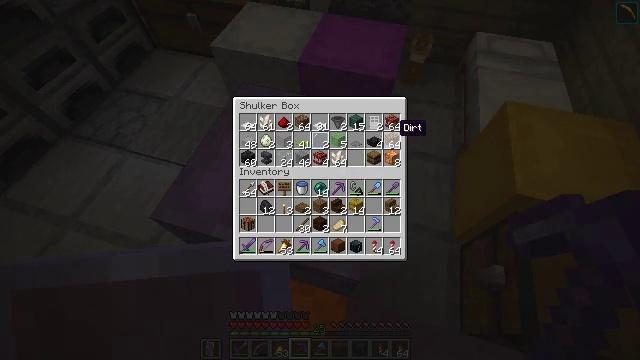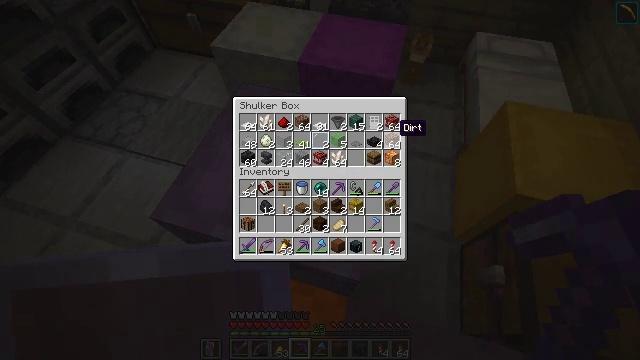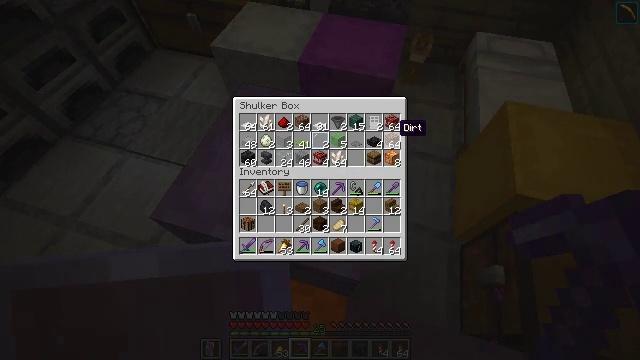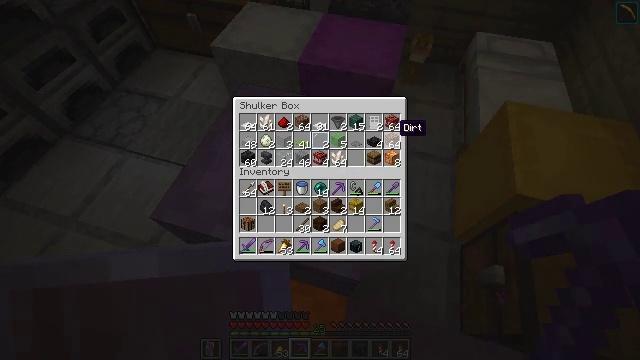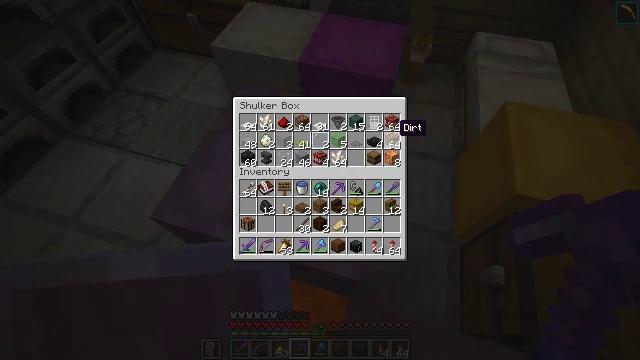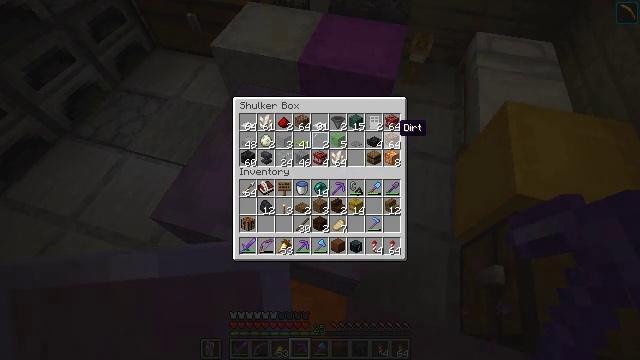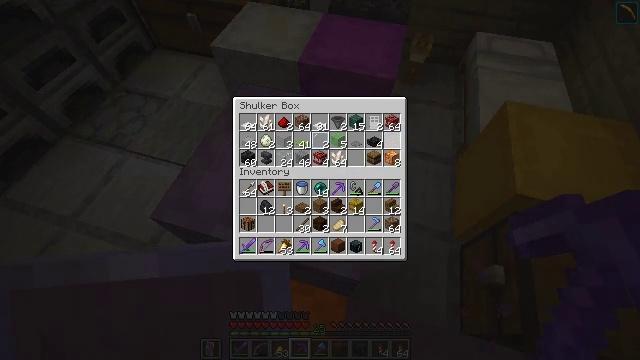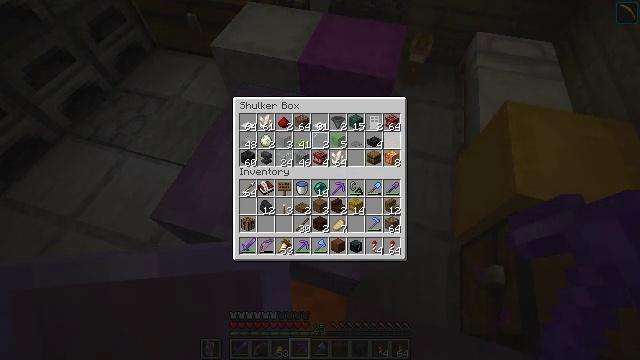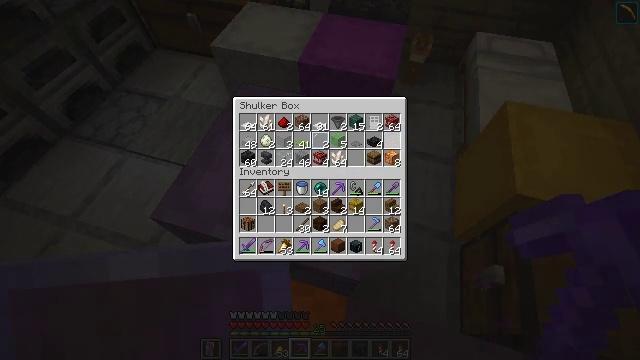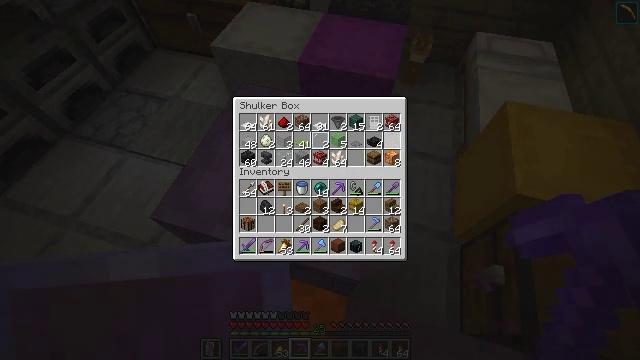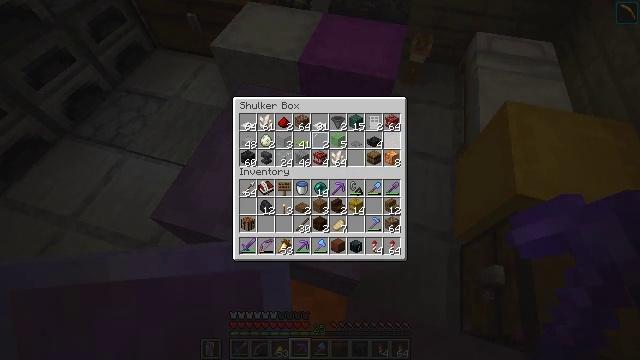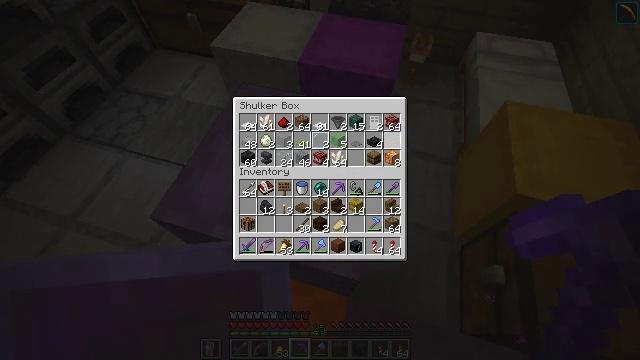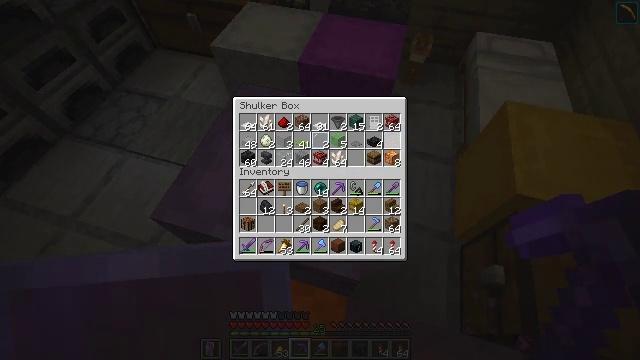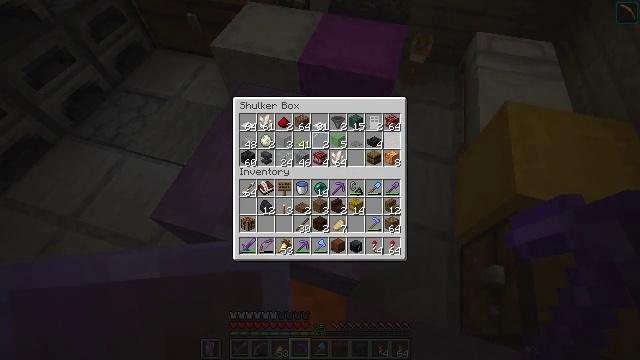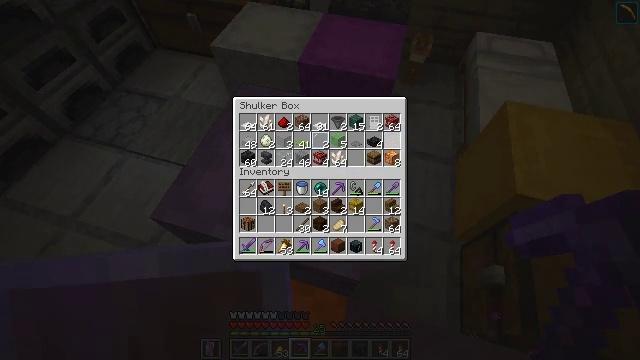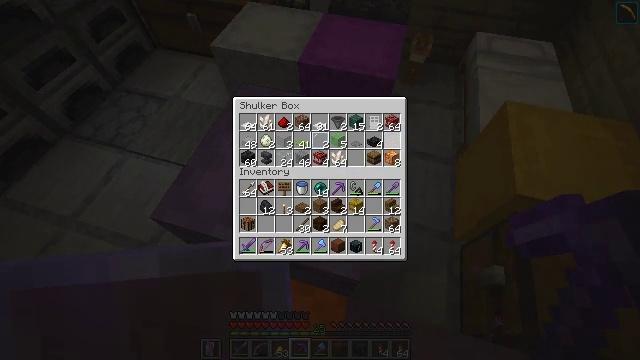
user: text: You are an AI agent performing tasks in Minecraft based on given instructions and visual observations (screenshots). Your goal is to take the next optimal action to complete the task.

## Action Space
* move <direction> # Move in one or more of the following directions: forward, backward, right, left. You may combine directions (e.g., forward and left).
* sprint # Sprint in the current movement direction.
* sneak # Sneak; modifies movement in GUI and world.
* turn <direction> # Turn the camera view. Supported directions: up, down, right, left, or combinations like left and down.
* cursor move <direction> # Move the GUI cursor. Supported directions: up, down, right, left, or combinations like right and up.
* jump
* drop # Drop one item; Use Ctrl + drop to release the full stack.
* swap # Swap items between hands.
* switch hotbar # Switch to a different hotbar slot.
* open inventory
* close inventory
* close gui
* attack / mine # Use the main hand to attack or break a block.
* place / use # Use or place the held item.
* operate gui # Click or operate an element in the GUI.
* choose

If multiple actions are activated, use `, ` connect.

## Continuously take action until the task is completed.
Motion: motion action
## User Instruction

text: Place dirt and gravel on the crafting grid to craft coarse dirt.
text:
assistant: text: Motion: no_op
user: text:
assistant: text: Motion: no_op
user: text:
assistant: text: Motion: sneak
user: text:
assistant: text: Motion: sneak
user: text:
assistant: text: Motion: sneak
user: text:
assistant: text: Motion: sneak, operate gui
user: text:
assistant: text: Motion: sneak, operate gui
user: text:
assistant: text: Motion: sneak, operate gui
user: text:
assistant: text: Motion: sneak
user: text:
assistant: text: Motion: sneak
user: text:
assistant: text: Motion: no_op
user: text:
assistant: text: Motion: no_op
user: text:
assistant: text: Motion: no_op
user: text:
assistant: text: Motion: no_op
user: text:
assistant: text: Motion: no_op
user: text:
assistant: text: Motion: no_op
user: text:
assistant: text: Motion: close gui
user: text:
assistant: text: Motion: no_op
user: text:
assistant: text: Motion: turn left and up
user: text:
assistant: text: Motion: turn left and up
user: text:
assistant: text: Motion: move forward, turn left and up
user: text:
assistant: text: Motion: move forward, turn left and up
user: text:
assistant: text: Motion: move forward, turn up
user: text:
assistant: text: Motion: move forward, turn right and up
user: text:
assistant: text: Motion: move forward, turn right and up
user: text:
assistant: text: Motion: move forward, turn right and up
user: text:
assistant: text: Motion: move forward, turn right
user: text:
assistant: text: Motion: move forward, turn right
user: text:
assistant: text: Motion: move forward
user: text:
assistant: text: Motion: move forward, sprint, turn left and up